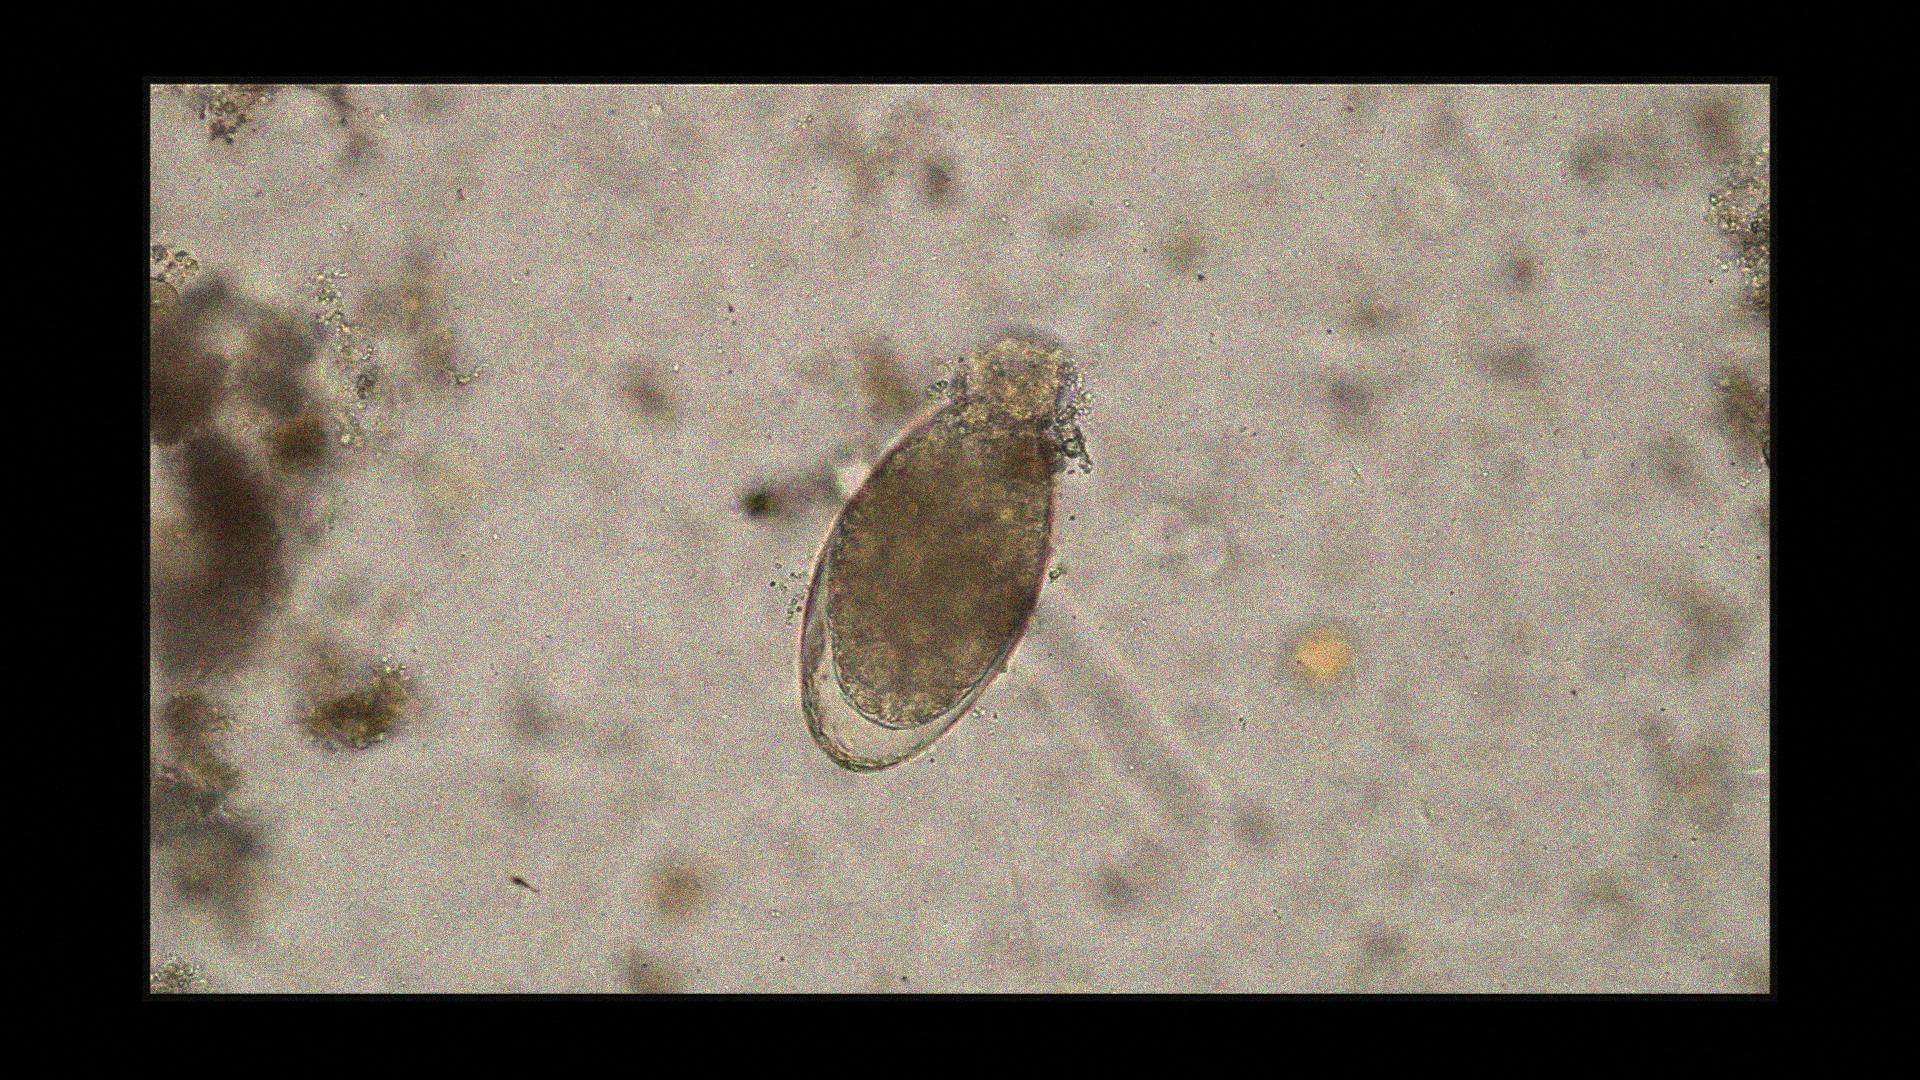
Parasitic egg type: Fasciolopsis buski